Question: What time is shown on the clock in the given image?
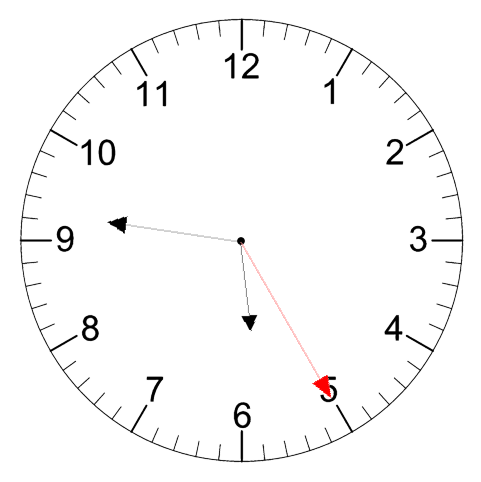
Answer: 05:46:25